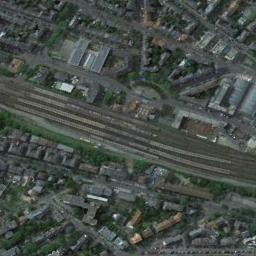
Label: railway_station